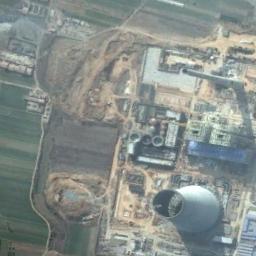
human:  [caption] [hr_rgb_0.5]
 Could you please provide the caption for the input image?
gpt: Plant and machinery in a thermal power station, A cooling tower, and a chimney .

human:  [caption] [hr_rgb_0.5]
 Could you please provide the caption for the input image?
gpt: Many buildings of different shapes are next to the thermal power station .

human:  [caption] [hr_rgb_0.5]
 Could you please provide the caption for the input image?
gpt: There are seven thermal power stations here, two of which are thinner and taller than others .

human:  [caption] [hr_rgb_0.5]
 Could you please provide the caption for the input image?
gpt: The thermal power station is on the grass next to some buildings .

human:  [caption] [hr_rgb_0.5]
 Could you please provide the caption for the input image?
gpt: There are some buildings and a chimney on the thermal power station .